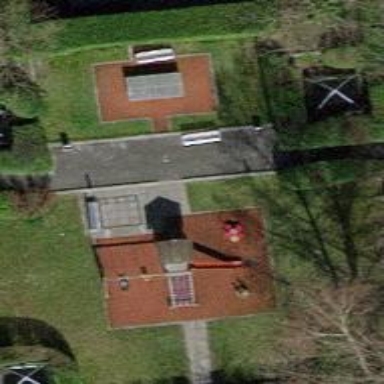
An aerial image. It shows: Bench for seating.